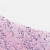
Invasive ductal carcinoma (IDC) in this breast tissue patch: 1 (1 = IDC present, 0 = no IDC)